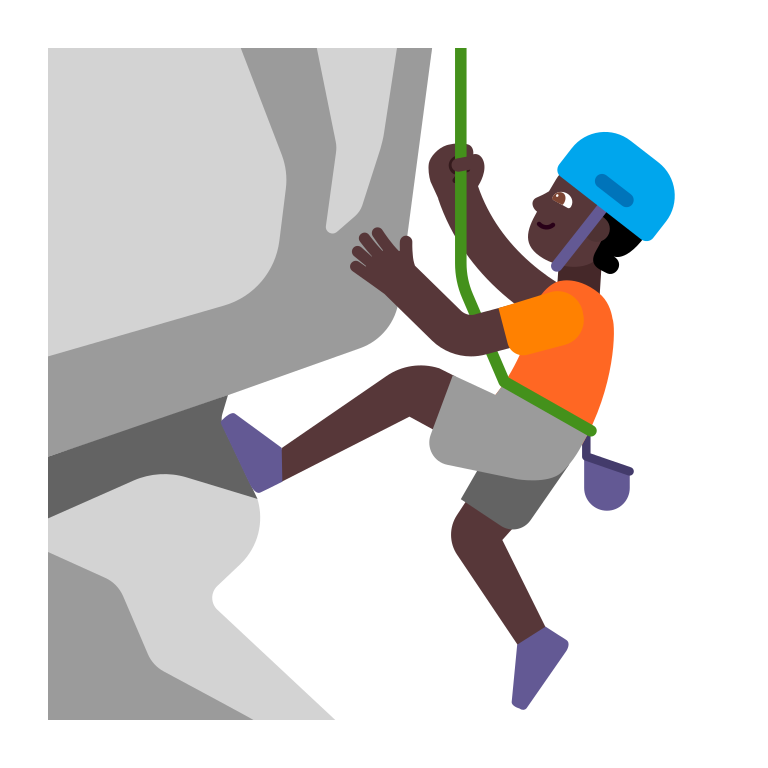
person climbing flat dark